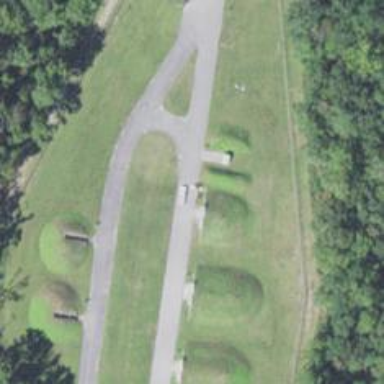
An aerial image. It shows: Military bunker for protection and defense.